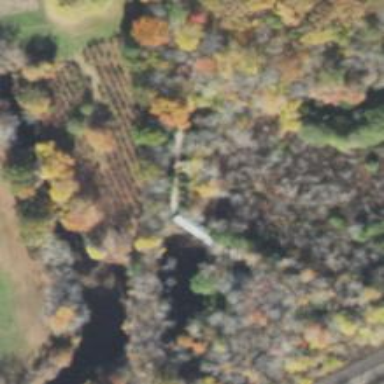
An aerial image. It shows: Covered driveway bridge.